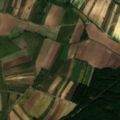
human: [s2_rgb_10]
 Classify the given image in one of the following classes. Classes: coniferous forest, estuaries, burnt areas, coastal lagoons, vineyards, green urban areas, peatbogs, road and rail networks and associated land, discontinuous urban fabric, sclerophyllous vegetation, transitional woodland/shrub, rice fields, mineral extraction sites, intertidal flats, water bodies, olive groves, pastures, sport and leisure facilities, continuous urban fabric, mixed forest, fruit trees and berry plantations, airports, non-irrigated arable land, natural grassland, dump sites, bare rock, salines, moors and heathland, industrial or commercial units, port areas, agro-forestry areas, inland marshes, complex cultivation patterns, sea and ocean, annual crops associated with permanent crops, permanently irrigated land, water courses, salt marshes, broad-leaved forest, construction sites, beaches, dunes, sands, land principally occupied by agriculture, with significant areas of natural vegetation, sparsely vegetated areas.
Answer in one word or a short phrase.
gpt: non-irrigated arable land, vineyards, broad-leaved forest